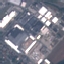
Land use / land cover: Industrial